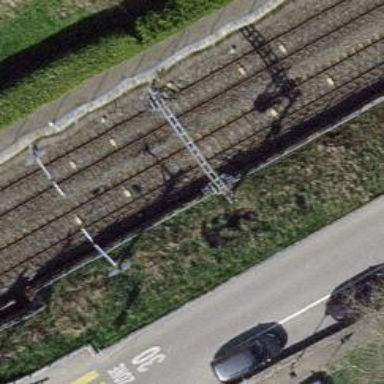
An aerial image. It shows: Railway signal.